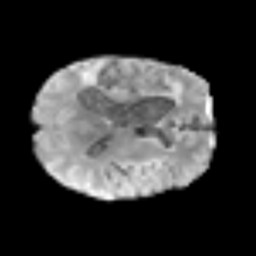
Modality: T2w
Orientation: axial
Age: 64
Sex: male
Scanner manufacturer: siemens
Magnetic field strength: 3 T
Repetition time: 3.2 s
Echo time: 0.081 s